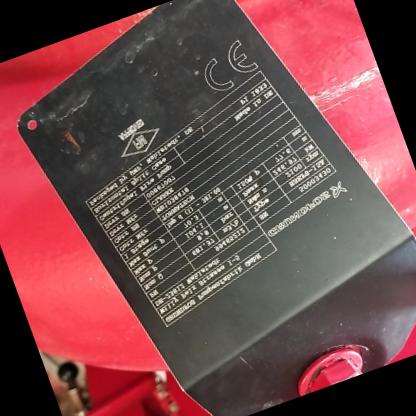
Klasa: tabliczka-znamionowa